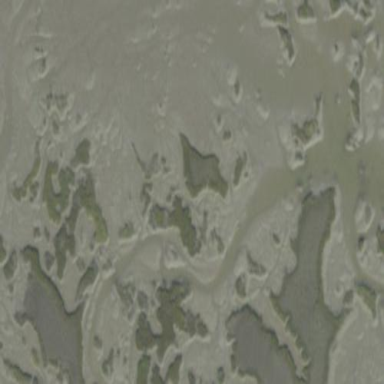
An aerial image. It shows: Saltmarsh wetland area.